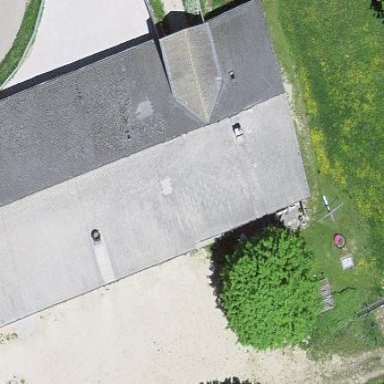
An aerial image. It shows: Farm building.